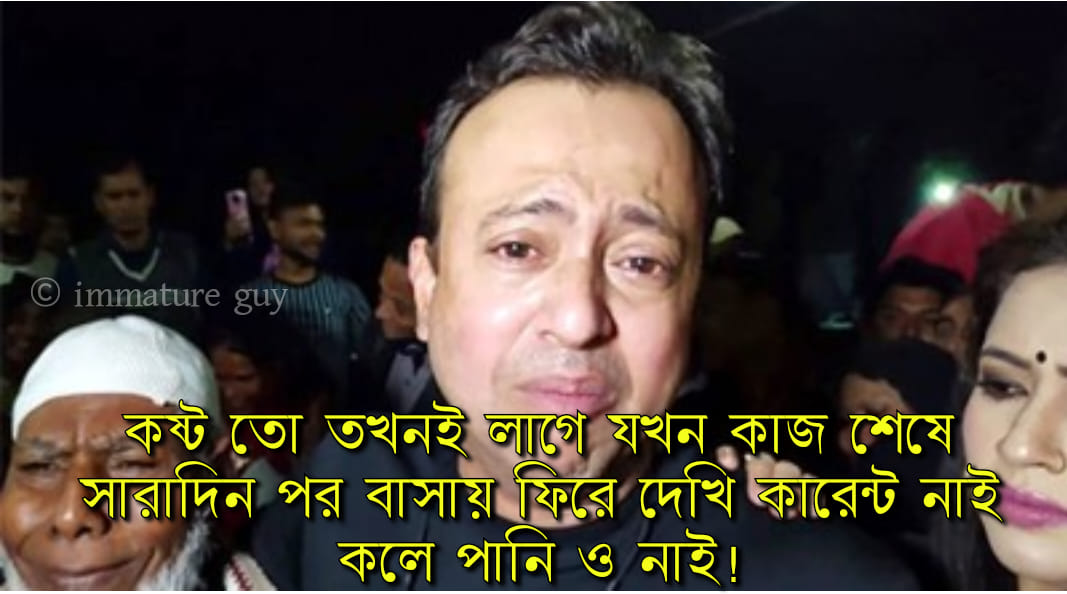
Text: কষ্ট তো তখনই লাগে যখন কাজ শেষে সারাদিন পর বাসায় ফিরে দেখি কারেন্ট নাই কলে পানি ও নাই
Label: Non Hate